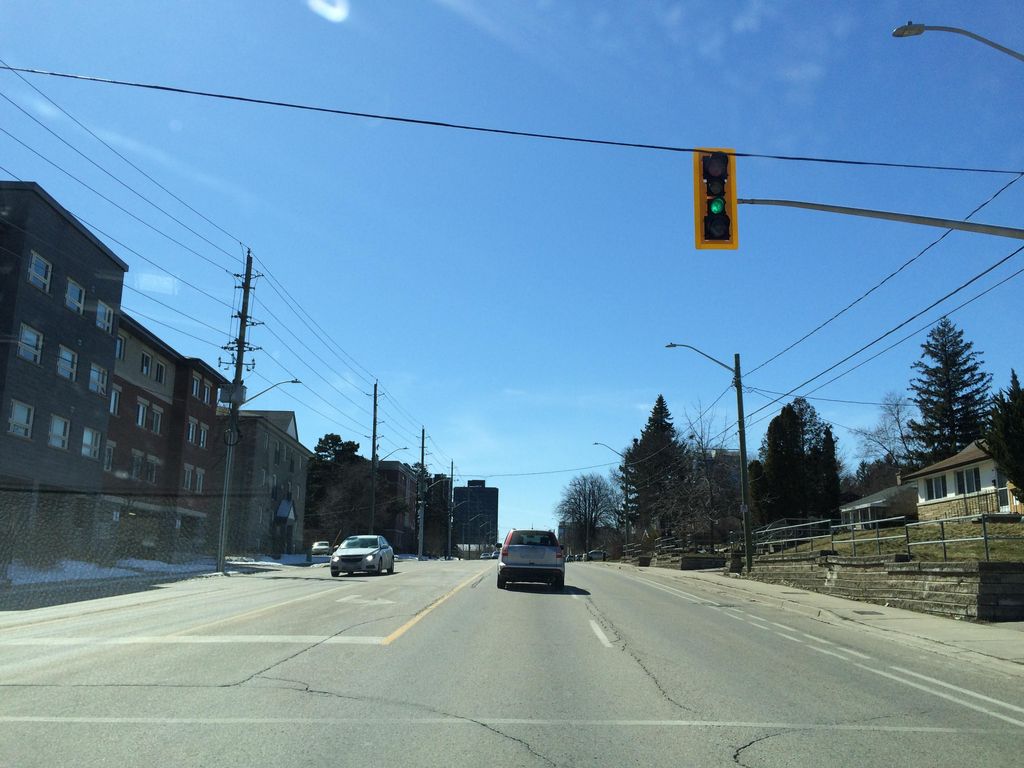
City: kitchener-waterloo